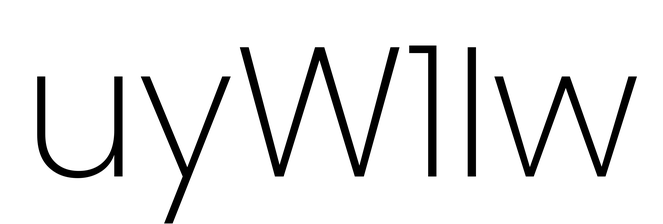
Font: Poppins-ExtraLight